Interaction volume radius: 5 \u00c5
Interaction volume height: 10 \u00c5
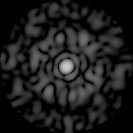
Disorder parameter: 0.8276